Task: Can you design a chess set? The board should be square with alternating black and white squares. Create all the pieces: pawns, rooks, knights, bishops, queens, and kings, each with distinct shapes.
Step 669:
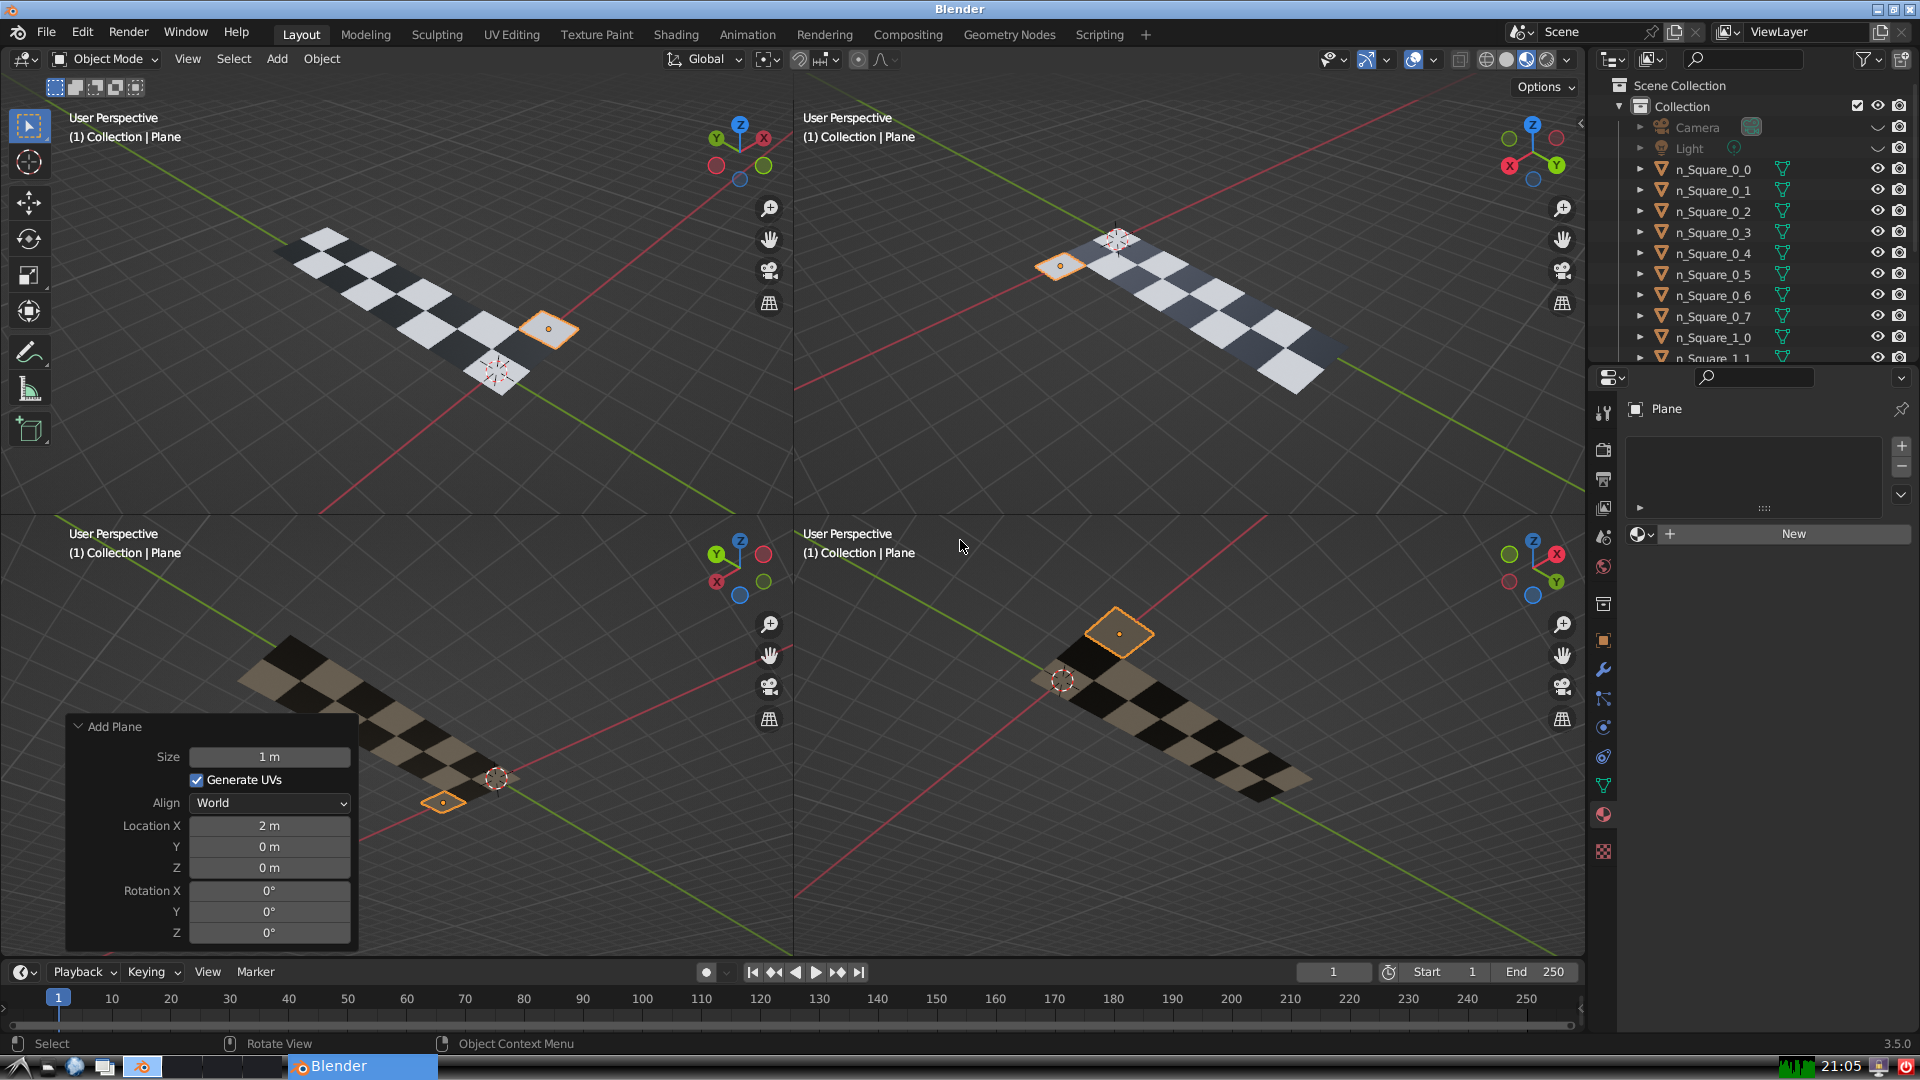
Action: {"key_press": ['Ctrl, Home']}